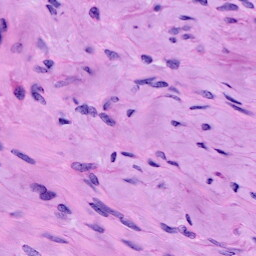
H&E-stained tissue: Cervix